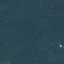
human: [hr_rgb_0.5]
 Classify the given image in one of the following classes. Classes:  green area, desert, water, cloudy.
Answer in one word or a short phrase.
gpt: green area